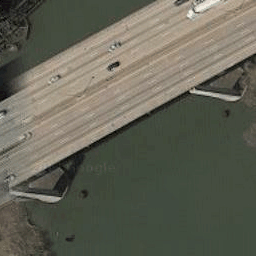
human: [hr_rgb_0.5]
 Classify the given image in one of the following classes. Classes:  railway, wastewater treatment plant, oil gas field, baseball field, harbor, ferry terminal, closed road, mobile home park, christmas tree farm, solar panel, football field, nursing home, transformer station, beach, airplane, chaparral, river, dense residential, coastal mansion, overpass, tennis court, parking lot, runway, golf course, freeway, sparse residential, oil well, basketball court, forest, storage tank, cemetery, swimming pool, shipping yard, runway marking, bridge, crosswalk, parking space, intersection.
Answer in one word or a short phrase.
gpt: bridge